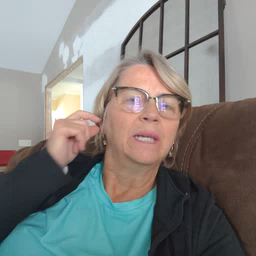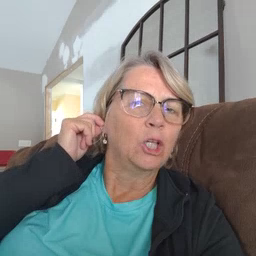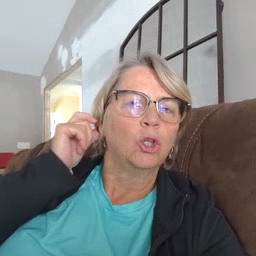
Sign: ear